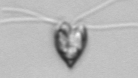
Label: Pyramimonas_longicauda